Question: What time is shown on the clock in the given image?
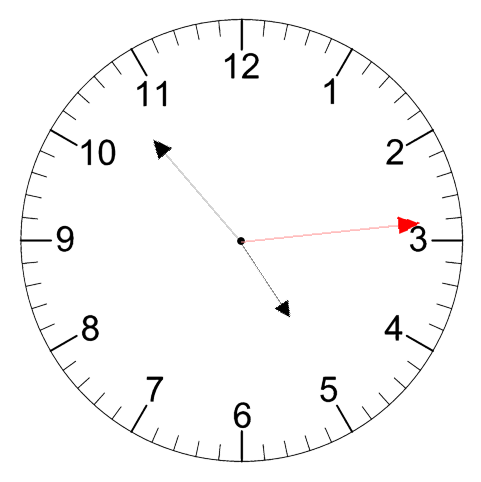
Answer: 04:53:14